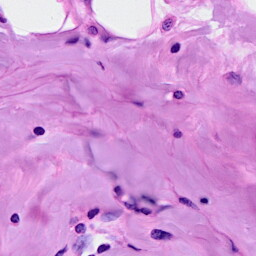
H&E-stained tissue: Breast